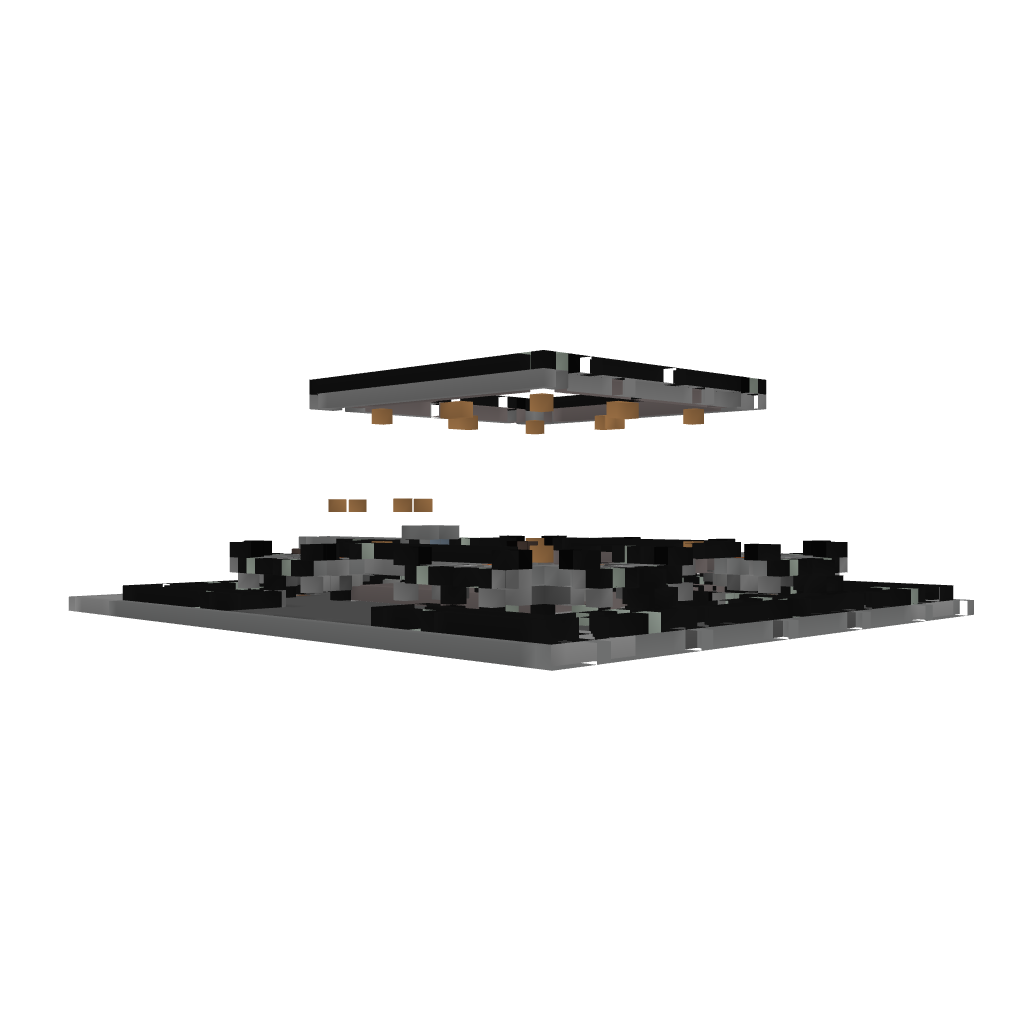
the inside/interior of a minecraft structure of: Self-Building/Repairing House